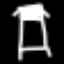
Label: bed